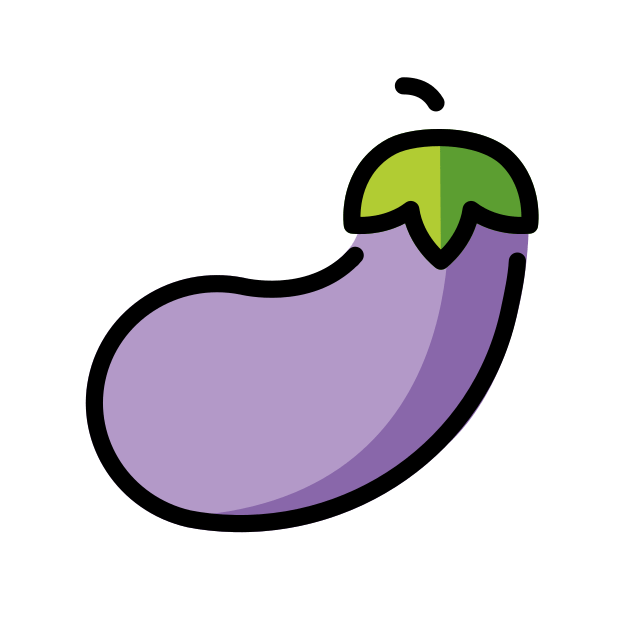
eggplant